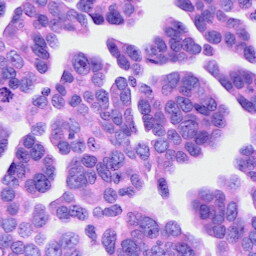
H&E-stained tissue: Ovarian